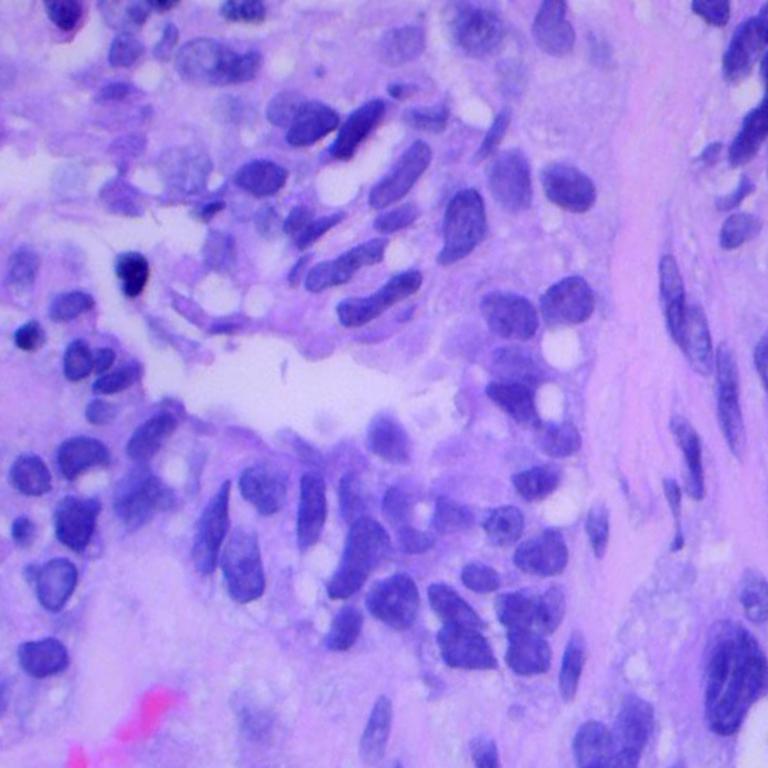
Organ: lung
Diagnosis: adenocarcinomas